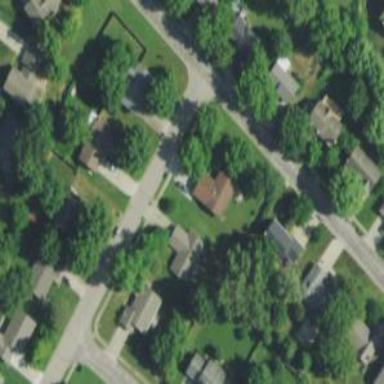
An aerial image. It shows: Residential area consisting of single-family homes.